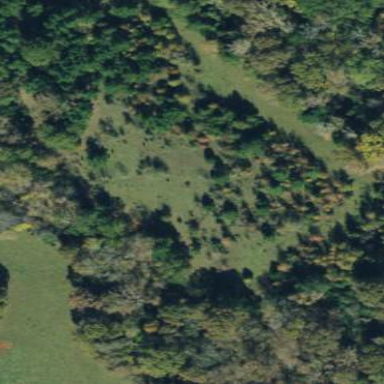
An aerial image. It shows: Evergreen woodland with needle-leaved trees.